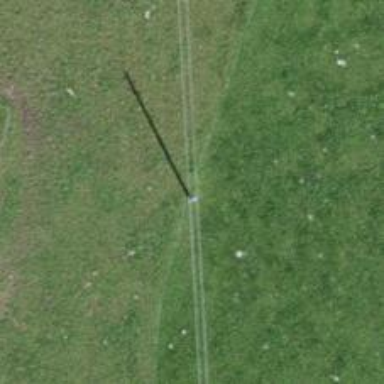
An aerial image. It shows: Minor power line.